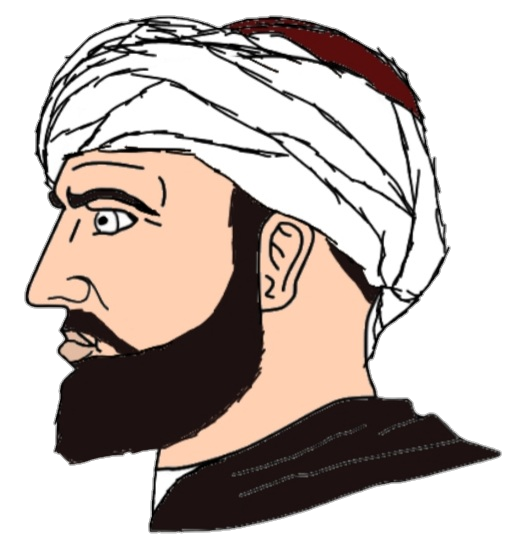
Label: 4_Yes_Chad